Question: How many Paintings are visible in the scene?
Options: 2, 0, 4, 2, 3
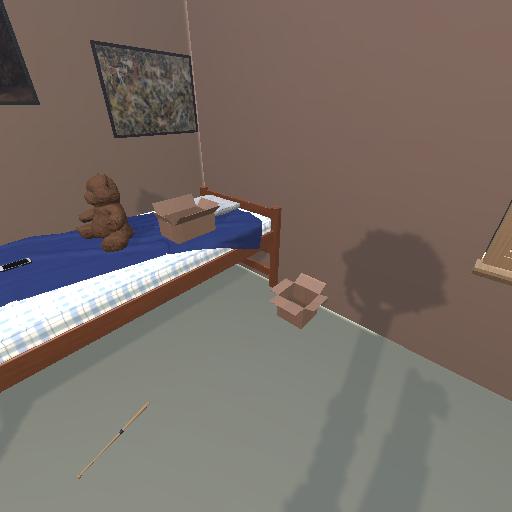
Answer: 2